Question: My problem is simple! How can I transform points coordinates (all belong to a single plane) to only coordinates.

Source data:
'''
# cube with plain
library(scatterplot3d)
my.plain <- data.frame(ID = c("A","B","C","D","E","F","G","H"),
x = c(1,1,1,2,2,2,3,3),
y = c(1,1,1,2,2,2,3,3),
z = c(1,2,3,1,2,3,1,2))
scatterplot3d(my.plain$x, my.plain$y, my.plain$z,
xlim = c(0,3), ylim = c(0,3), zlim = c(0,3))
'''
How can I get a data.frame of points, where point A is [0,0], whereas distance between A and D is sqrt(2)?
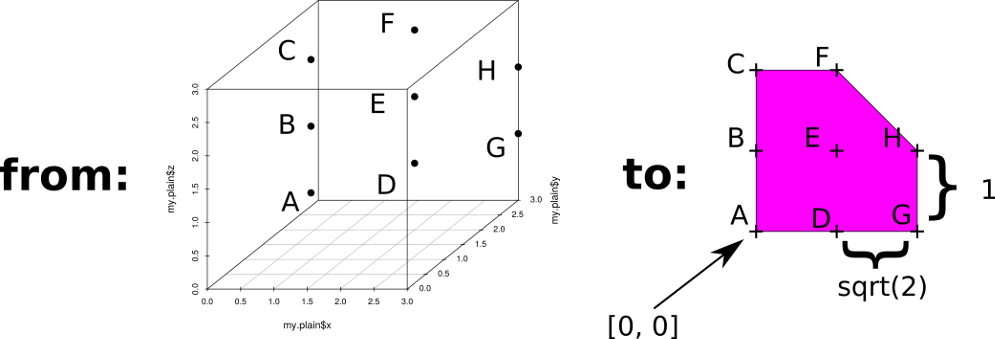
Answer: So what you have right now is coordinates in 3D of coplanar points (you can indeed verify that your points are coplanar by computing the rank of the matrix 'my.plain[, c("x", "y", "z")]', which is 2).
You want your new "frame" to be defined by point A as origin and vectors '(A->B)/|A->B|^2' and '(A->D)/|A->D|^2'.
To convert your xyz coordinates into coordinates in the new "frame", you need to multiply the former coordinates, shifted by the coordinates of A, by the matrix of transformation from the old frame into the new one.
So, in R code, this gives:
'''
# Get a matrix out of your data.frame
row.names(my.plain) <- my.plain$ID
my.plain <- as.matrix(my.plain[, -1])
# compute the matrix of transformation
require(Matrix)
AB <- (my.plain["B", ] - my.plain["A", ])
AD <- (my.plain["D", ] - my.plain["A", ])
tr_mat <- cbind(AD/norm(AD, "2"), AB/norm(AB, "2"))
# compute the new coordinates
my.plain.2D <- (my.plain - my.plain["A", ]) %*% tr_mat
# plot the 2D data
plot(my.plain.2D, pch=19, las=1, xlab="x", ylab="y")
# and the plot with the letters, the polygon and the color:
plot(my.plain.2D, pch=3, las=1, xlab="x", ylab="y")
polygon(my.plain.2D[c("A", "B", "C", "F", "H", "G", "D"), ], col="magenta")
points(my.plain.2D, pch=3, lwd=2)
text(my.plain.2D[, 1], my.plain.2D[, 2], row.names(my.plain.2D), pos=2, font=2)
'''
<URL>